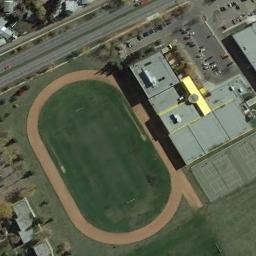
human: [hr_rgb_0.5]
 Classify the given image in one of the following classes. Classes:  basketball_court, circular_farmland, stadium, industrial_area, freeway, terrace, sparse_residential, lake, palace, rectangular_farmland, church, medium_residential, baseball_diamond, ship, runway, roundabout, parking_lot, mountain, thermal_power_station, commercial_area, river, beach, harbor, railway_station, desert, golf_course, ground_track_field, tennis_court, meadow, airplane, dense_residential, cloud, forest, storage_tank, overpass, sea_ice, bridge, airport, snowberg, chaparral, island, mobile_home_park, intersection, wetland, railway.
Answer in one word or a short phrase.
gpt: ground_track_field